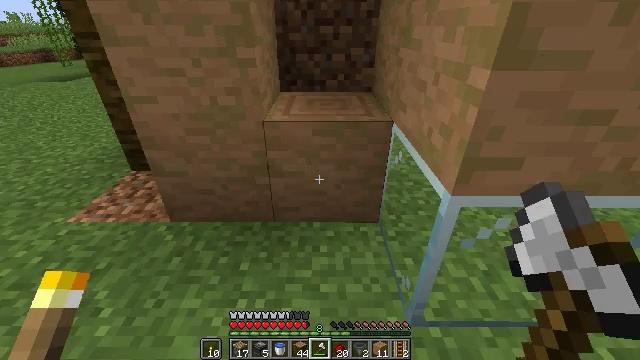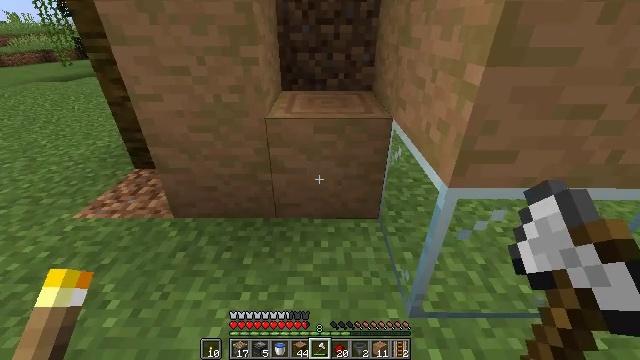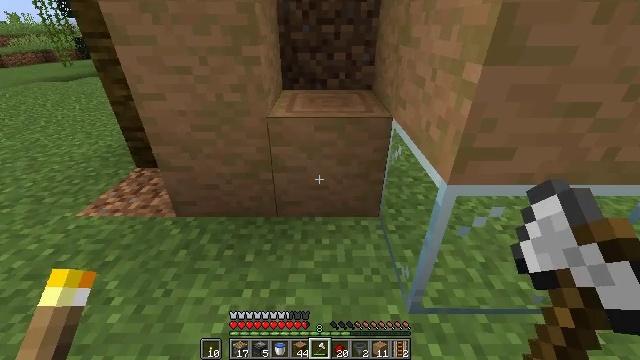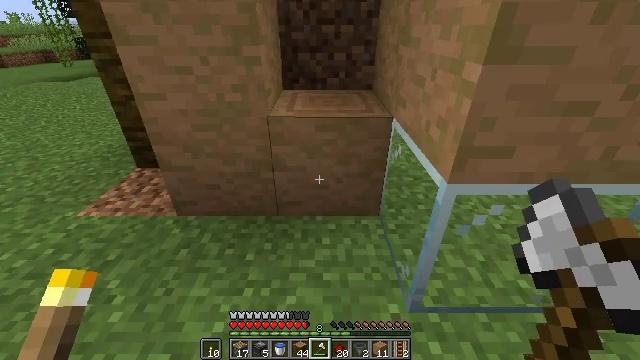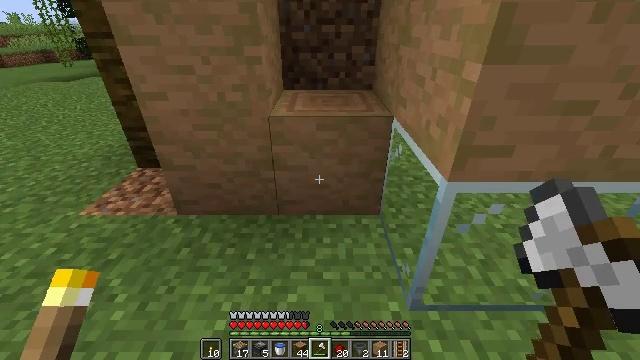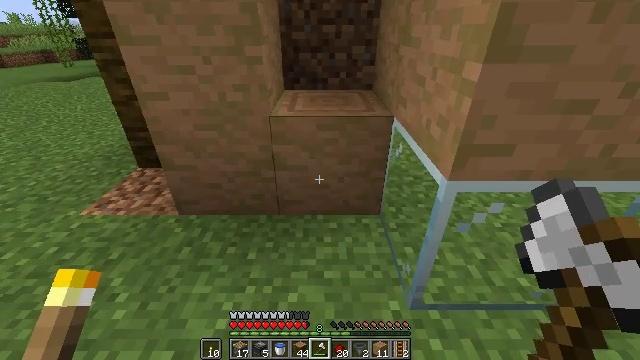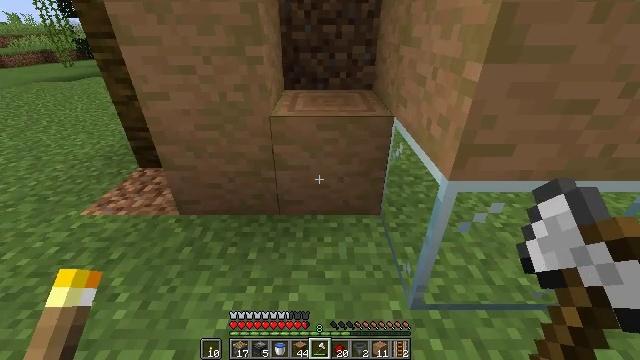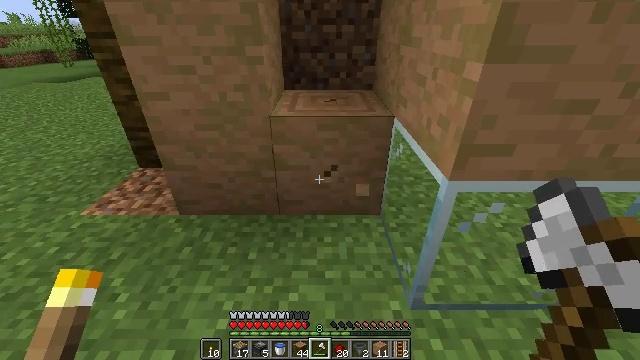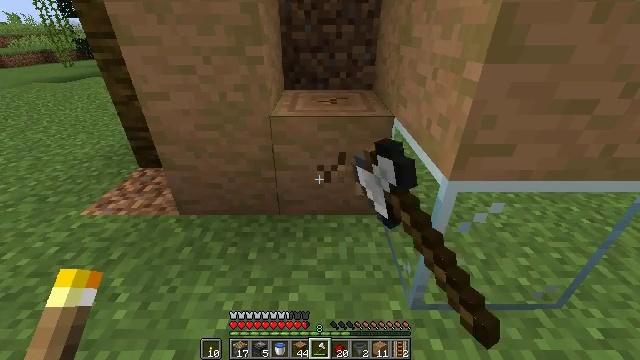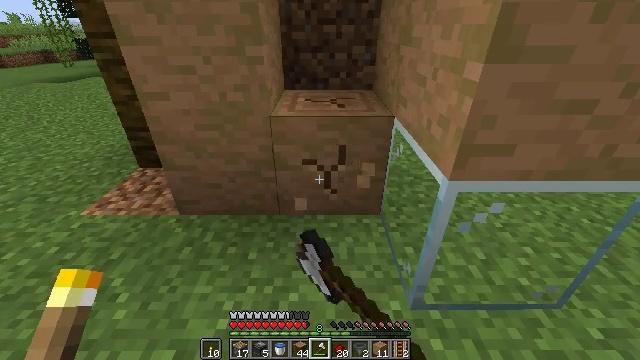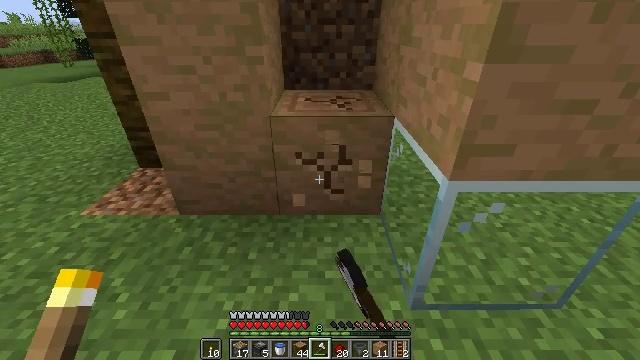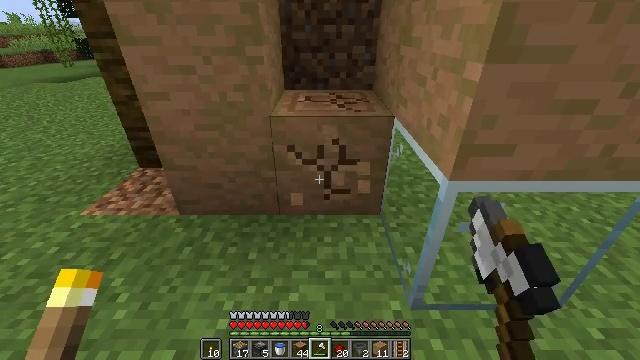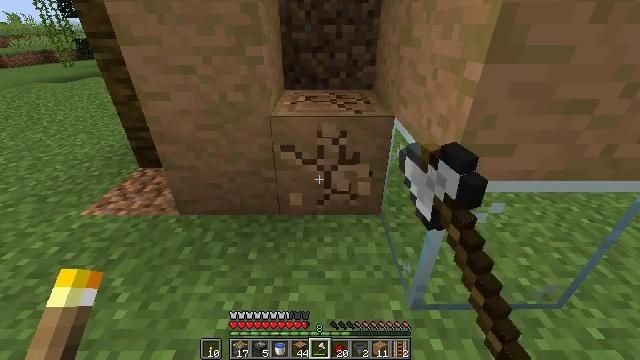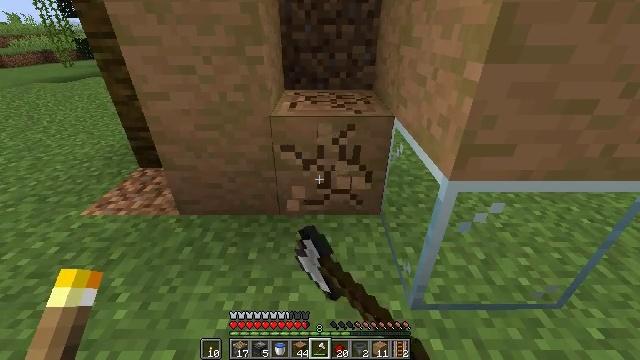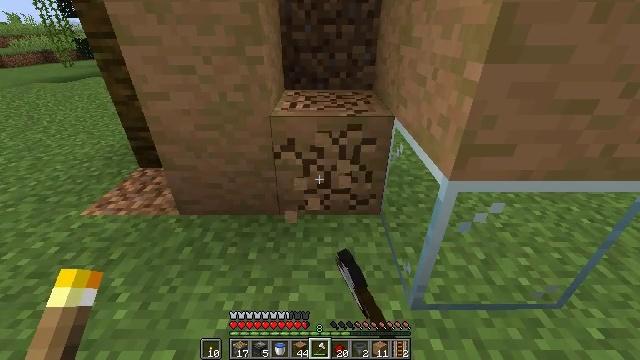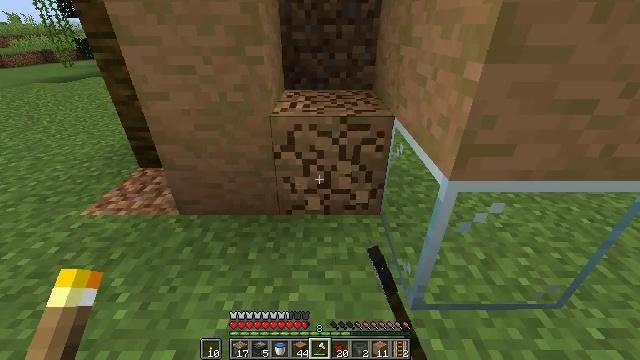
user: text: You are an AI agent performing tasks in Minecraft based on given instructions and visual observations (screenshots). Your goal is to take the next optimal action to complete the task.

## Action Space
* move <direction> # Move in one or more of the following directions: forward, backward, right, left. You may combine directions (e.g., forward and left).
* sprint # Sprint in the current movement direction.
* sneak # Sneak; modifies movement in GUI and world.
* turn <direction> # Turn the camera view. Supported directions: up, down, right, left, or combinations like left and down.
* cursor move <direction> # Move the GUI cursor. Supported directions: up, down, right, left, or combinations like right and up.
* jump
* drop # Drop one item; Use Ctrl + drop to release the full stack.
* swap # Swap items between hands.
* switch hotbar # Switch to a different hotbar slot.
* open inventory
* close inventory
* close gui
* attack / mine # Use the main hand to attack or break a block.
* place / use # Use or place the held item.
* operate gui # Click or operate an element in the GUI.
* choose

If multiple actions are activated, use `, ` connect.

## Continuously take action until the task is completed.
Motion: motion action
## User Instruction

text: Gather stripped jungle log by holding the left button.
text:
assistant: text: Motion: no_op
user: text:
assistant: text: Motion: no_op
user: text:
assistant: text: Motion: no_op
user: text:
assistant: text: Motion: no_op
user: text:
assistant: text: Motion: no_op
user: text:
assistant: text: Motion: no_op
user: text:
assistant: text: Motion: attack / mine
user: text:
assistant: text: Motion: attack / mine
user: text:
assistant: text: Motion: attack / mine
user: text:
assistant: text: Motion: attack / mine
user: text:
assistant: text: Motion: attack / mine
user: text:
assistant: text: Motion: attack / mine
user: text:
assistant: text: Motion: attack / mine
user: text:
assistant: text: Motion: attack / mine
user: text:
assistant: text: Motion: attack / mine
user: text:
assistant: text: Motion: attack / mine
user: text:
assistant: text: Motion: attack / mine
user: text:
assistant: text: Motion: attack / mine
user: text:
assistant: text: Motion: attack / mine
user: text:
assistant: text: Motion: attack / mine
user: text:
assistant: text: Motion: attack / mine